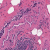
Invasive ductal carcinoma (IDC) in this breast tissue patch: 0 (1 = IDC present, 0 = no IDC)